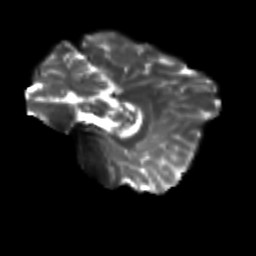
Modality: T2w
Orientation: sagittal
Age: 23
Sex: female
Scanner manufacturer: siemens
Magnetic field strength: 3 T
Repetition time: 3.5 s
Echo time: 0.104 s